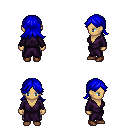
a pixel art fantasy rpg character, female body template, human, tanned skin, purple robe, metal pants, blue loose hair, brown shoes, four views (front, back, left, right), 2x2 character sprite sheet, small pixel art, hard edges, no anti-aliasing